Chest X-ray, PA view. Patient: 11 years old, sex F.
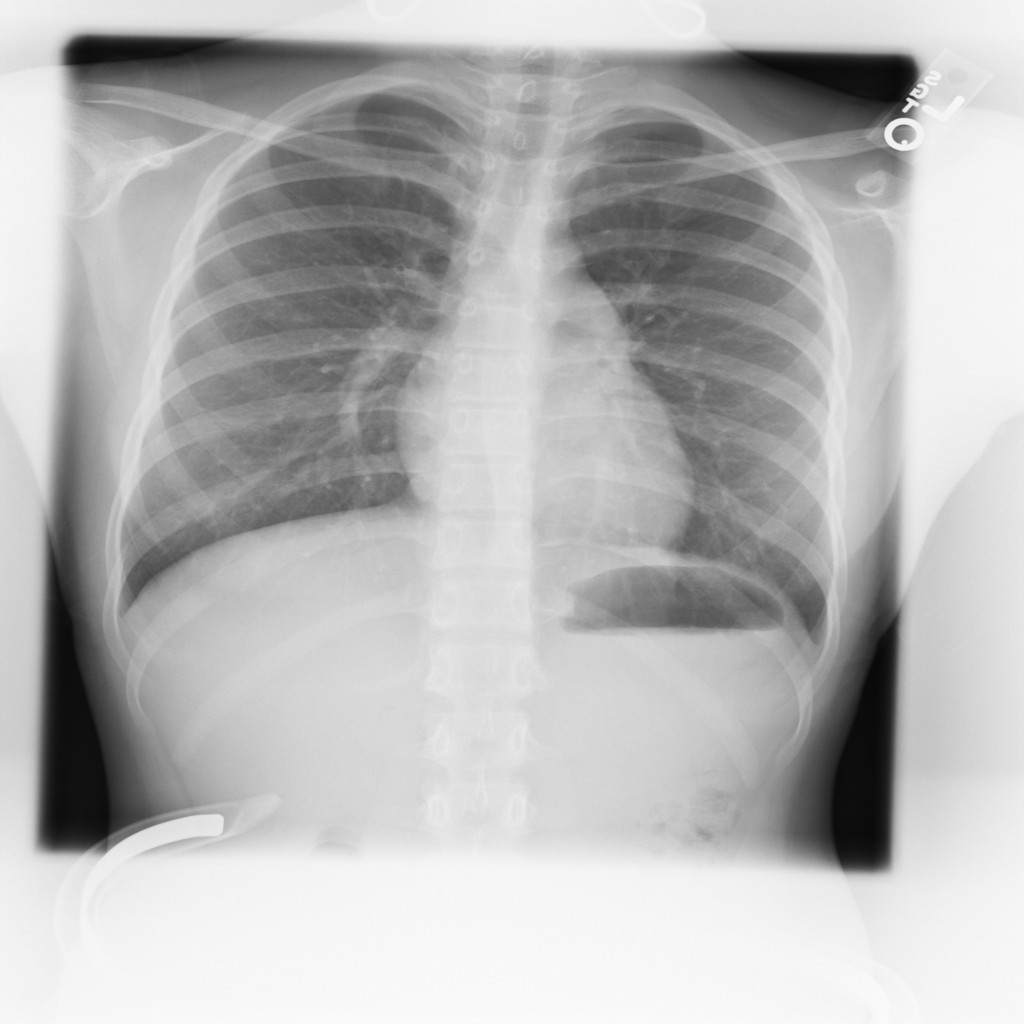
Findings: No Finding